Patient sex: F
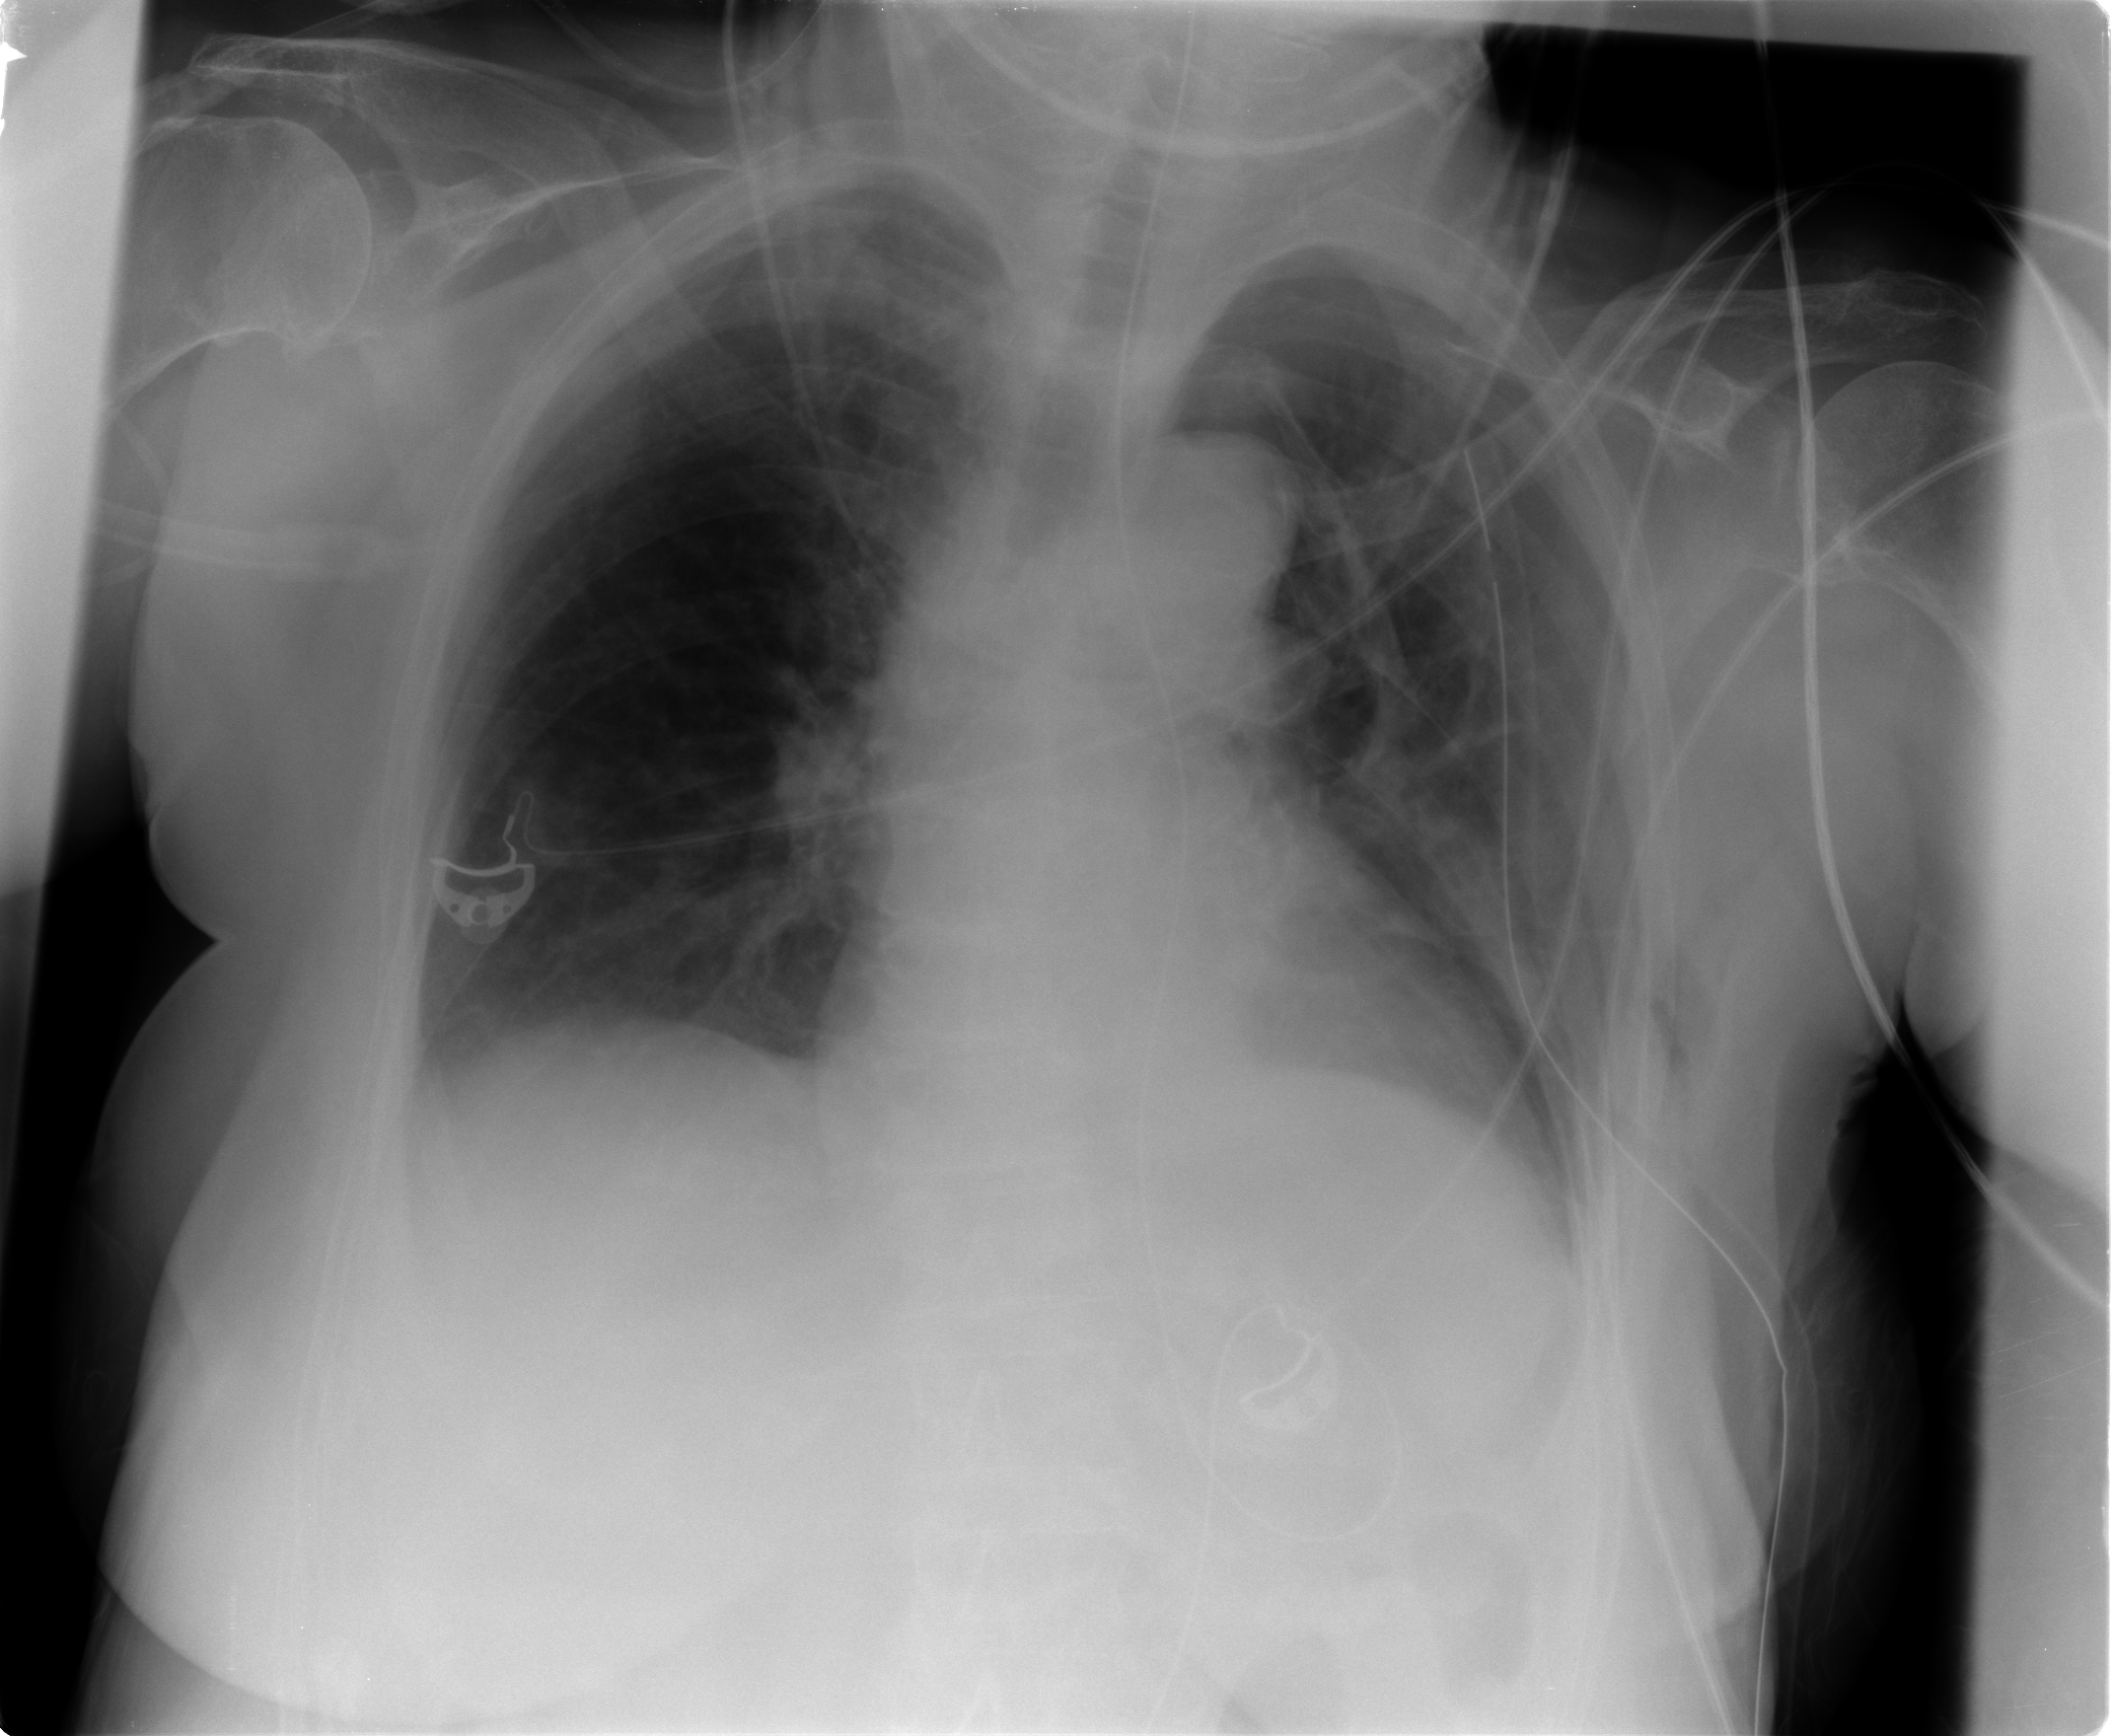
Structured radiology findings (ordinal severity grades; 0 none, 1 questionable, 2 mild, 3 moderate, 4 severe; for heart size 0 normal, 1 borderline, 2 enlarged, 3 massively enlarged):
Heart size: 1
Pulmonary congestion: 0
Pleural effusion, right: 2
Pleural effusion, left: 1
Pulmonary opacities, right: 0
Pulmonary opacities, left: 2
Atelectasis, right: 2
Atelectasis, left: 2